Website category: sports
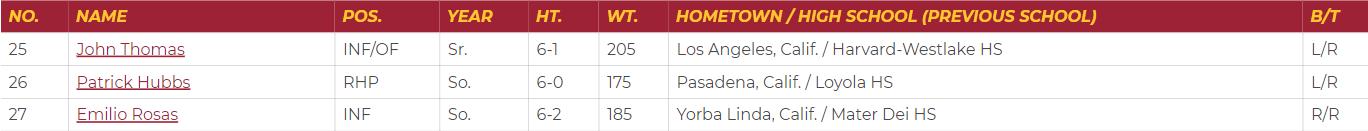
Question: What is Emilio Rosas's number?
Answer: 27

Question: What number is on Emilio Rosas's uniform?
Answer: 27

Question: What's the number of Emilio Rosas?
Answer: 27

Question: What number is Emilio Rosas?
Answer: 27

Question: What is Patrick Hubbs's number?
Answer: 26

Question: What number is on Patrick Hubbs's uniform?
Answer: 26

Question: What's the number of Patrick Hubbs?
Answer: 26

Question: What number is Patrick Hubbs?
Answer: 26

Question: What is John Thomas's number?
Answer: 25

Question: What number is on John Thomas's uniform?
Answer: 25

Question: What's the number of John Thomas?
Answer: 25

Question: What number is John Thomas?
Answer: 25

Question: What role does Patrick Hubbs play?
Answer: RHP

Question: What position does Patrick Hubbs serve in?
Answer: RHP

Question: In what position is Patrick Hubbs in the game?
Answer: RHP

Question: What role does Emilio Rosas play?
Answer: INF

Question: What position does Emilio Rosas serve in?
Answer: INF

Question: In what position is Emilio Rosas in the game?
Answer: INF

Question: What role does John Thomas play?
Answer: INF/OF

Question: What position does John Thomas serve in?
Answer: INF/OF

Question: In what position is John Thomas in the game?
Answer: INF/OF

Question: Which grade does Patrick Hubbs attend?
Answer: So.

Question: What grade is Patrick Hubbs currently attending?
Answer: So.

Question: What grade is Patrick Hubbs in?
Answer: So.

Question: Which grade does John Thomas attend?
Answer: Sr.

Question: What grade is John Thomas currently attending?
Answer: Sr.

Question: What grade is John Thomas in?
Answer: Sr.

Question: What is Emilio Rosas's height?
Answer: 6-2

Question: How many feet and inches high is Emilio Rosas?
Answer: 6-2

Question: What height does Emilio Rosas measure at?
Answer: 6-2

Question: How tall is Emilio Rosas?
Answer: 6-2

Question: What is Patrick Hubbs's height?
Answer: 6-0

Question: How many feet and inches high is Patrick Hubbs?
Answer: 6-0

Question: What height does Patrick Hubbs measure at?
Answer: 6-0

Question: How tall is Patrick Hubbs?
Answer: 6-0

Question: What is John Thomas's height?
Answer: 6-1

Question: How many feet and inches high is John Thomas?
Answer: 6-1

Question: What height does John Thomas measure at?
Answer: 6-1

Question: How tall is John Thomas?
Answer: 6-1

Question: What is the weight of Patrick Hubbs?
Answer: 175

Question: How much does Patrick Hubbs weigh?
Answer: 175

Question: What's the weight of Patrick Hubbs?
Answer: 175

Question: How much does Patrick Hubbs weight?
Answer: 175

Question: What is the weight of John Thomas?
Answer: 205

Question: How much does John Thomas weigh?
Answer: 205

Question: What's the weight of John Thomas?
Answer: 205

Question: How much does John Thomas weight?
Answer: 205

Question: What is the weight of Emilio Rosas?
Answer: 185

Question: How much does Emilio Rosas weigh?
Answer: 185

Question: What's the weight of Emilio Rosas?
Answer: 185

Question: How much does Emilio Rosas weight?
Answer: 185

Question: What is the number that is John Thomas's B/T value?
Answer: L/R

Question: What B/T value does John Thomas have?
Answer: L/R

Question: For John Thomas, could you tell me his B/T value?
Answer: L/R

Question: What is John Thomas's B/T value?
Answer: L/R

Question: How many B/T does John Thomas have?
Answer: L/R

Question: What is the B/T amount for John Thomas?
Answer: L/R

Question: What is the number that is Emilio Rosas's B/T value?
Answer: R/R

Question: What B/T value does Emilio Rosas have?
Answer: R/R

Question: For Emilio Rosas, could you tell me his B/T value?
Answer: R/R

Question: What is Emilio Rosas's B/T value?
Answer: R/R

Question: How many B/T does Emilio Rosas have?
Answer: R/R

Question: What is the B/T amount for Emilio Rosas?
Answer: R/R

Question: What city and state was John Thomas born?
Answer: Los Angeles, Calif.